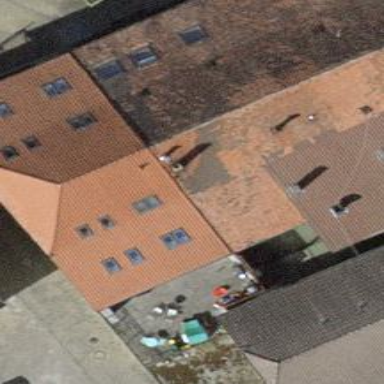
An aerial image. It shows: Yellow apartment building with red half-hipped roof made of roof tiles.